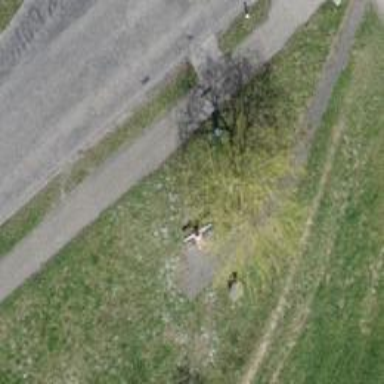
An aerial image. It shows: Bench.